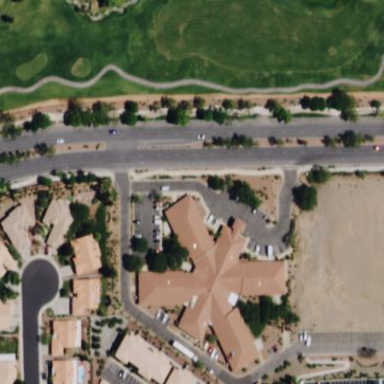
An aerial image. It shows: Building that serves as nursing home.